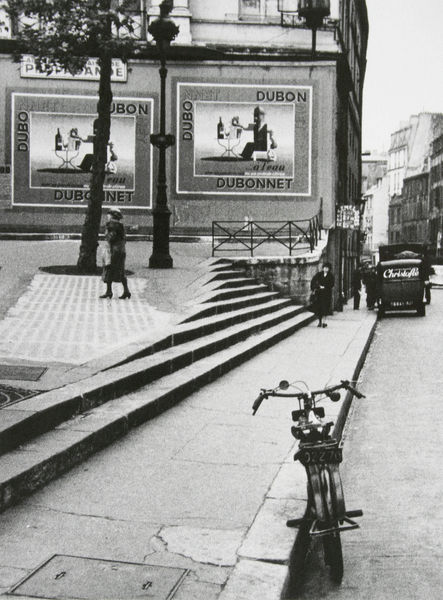
Titel: Porte Saint-Denis
Künstler: André Kertész
Standort: Paris
Institution: Centre Pompidou, Musée National d'Art Moderne
Schlagwörter: baum, bäume, frauen, stadt, frankreich, lampe, laterne, schwarz, strasse, strassenszene, wand, häuser, gehen, ecke, passanten, pflaster, platz, werbung, auto, treppe, treppen, stufen, foto, fotografie, kante, bürgersteig, gehsteig, bordstein, fahrrad, automobil, plakate, stiegen, mofa